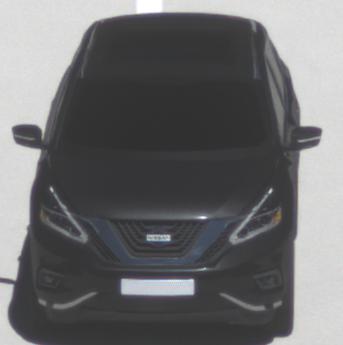
Make: Nissan
Model: Murano
Detailed model: Gen. 3 Z52
Model produced from: 2015
Doors: 5
Color: black
Road condition: dry road
Daytime: midday
Contrast: high contrast